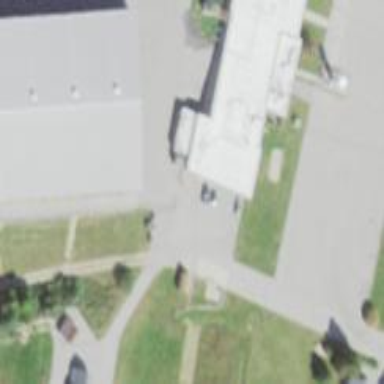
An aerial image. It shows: Service building.